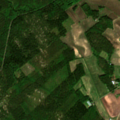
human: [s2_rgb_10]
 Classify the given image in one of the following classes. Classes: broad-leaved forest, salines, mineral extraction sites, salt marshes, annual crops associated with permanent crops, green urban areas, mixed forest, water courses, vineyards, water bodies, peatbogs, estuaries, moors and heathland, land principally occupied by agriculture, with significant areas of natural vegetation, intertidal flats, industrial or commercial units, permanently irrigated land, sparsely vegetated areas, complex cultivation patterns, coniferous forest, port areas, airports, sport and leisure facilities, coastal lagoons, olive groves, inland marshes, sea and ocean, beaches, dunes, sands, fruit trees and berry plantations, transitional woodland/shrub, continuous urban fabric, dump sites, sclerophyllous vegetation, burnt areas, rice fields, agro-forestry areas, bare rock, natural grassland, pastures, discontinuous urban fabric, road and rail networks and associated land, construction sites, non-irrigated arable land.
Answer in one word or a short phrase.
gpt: non-irrigated arable land, land principally occupied by agriculture, with significant areas of natural vegetation, coniferous forest, mixed forest